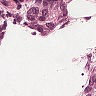
Metastatic tissue present: yes